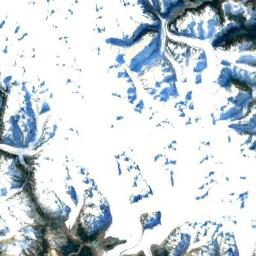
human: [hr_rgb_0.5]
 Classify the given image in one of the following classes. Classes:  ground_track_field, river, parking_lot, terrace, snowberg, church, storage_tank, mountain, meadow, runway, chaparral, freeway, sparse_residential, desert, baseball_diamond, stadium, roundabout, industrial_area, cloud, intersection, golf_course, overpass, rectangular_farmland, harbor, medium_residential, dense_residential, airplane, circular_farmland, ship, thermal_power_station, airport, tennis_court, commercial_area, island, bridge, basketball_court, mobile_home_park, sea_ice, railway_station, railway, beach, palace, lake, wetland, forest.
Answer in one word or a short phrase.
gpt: snowberg